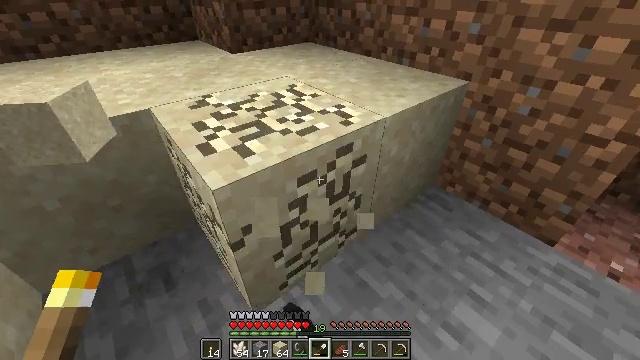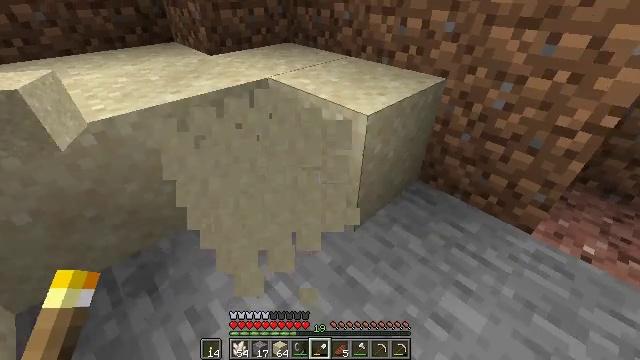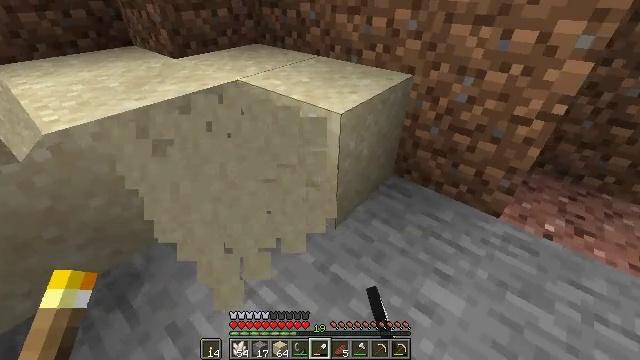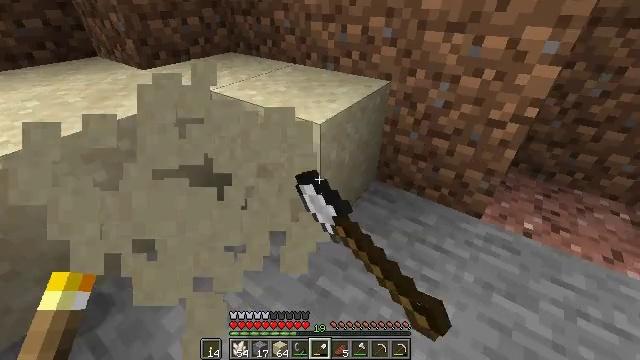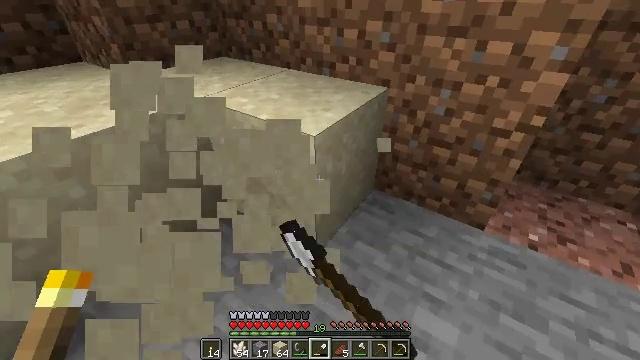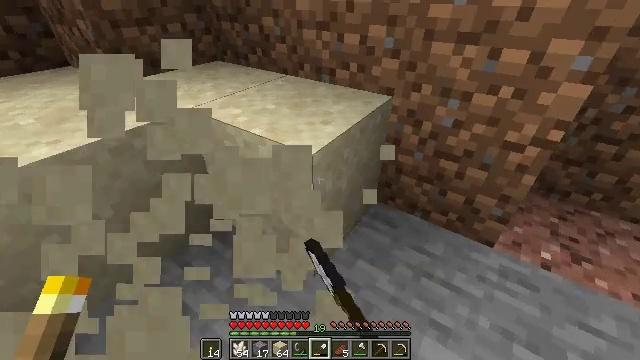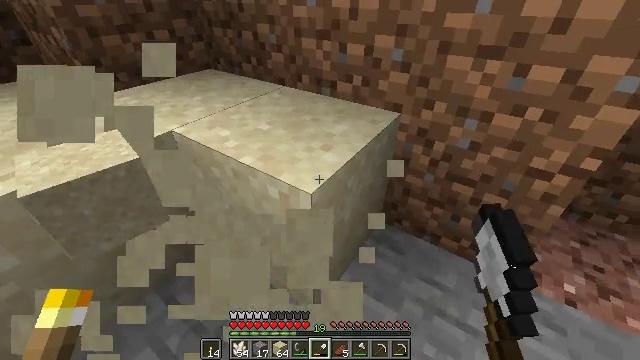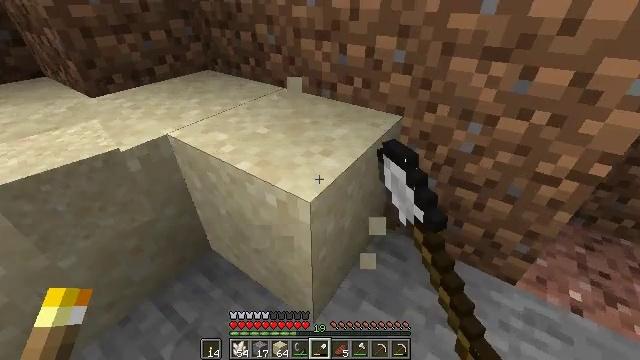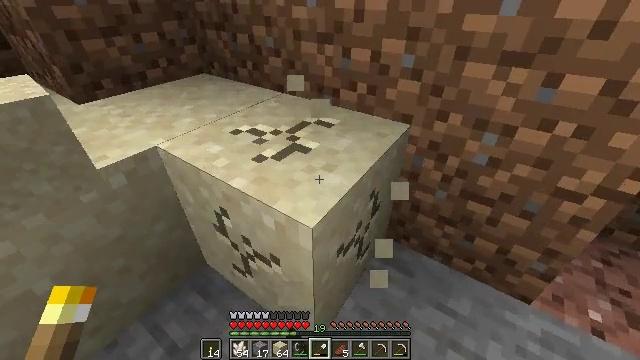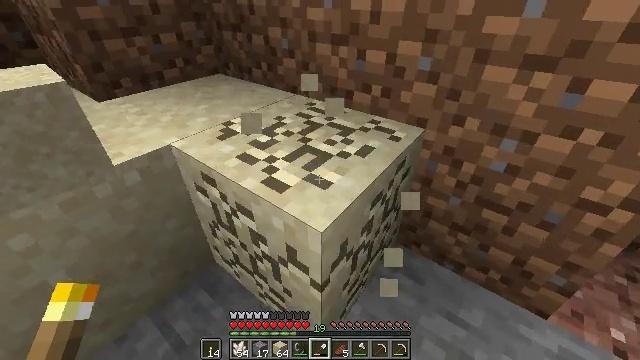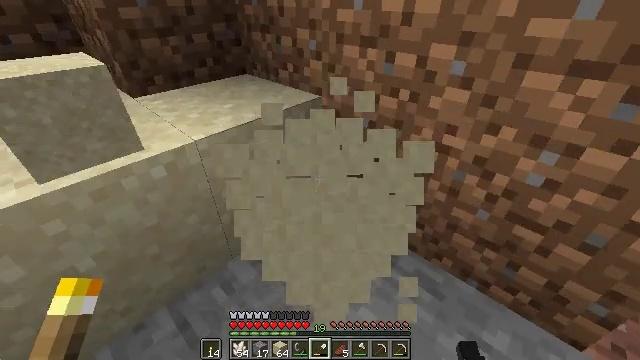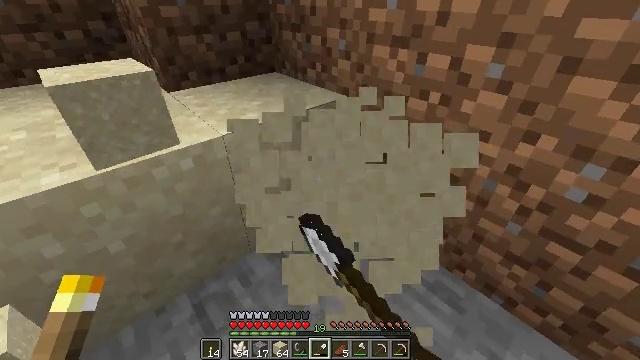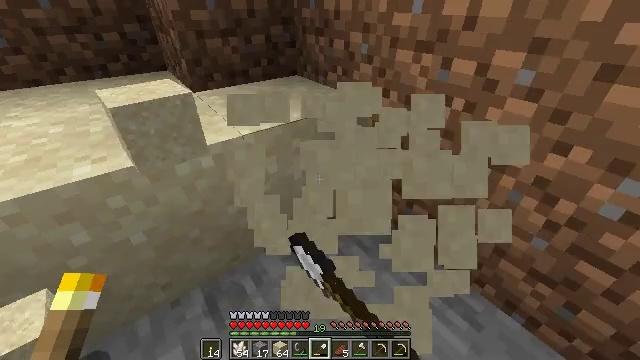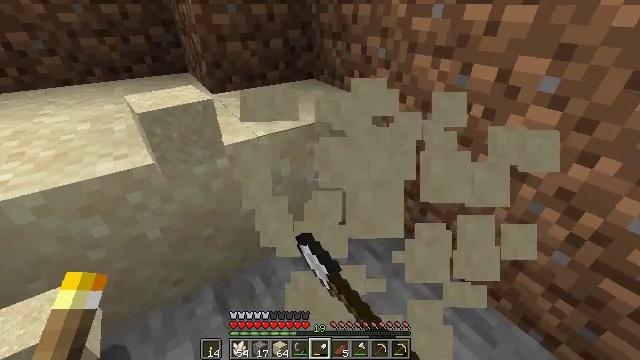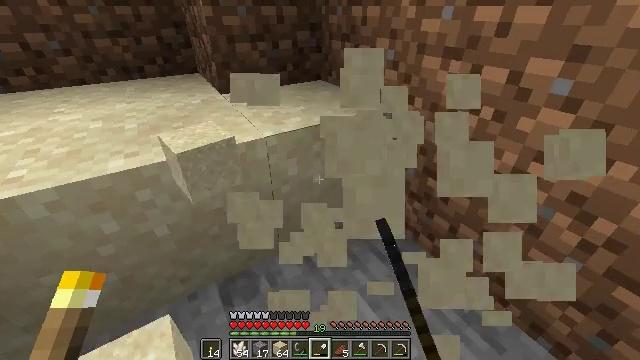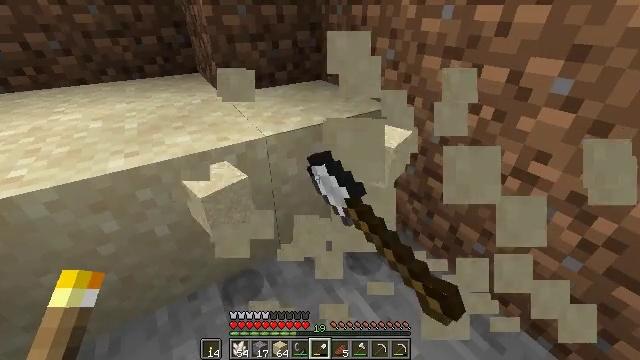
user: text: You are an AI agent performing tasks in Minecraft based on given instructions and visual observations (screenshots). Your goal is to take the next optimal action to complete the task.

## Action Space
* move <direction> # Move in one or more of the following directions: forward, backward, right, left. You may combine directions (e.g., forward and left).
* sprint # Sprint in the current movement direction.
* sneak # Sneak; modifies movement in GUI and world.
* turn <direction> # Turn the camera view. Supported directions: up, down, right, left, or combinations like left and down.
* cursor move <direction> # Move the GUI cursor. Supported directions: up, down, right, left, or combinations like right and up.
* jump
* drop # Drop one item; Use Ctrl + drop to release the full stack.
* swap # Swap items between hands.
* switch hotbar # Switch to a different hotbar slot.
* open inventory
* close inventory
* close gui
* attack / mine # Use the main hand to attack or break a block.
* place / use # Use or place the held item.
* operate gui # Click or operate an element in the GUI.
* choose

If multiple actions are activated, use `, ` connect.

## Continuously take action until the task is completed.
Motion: motion action
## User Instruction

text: Gather sand from the desert.
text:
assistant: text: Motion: turn right, attack / mine
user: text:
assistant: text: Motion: turn right, attack / mine
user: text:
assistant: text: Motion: move forward, turn right and up, attack / mine
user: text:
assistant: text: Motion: move forward, attack / mine
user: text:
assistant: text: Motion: move forward, attack / mine
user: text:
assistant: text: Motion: move forward, attack / mine
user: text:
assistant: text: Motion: attack / mine
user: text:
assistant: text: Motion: attack / mine
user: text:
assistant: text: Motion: turn left, attack / mine
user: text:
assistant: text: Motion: turn left, attack / mine
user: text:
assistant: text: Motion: turn left, attack / mine
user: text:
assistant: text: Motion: turn left, attack / mine
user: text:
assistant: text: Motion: turn left, attack / mine
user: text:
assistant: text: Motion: turn left, attack / mine
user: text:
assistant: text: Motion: attack / mine
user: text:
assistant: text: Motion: attack / mine
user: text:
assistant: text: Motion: attack / mine
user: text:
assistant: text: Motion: attack / mine
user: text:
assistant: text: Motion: attack / mine
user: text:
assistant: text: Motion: attack / mine
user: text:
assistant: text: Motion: turn left, attack / mine
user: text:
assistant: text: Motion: turn left, attack / mine
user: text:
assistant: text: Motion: turn left, attack / mine
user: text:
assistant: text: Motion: attack / mine
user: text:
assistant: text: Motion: attack / mine
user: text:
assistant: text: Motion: attack / mine
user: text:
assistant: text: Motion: attack / mine
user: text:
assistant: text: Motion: attack / mine
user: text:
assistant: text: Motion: attack / mine
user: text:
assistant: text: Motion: attack / mine